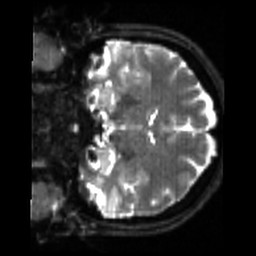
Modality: sbref
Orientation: coronal
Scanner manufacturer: siemens
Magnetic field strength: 3 T
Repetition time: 4 s
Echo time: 0.0594 s